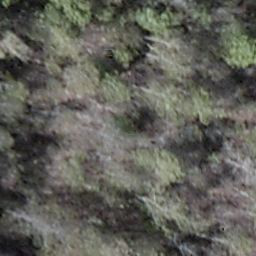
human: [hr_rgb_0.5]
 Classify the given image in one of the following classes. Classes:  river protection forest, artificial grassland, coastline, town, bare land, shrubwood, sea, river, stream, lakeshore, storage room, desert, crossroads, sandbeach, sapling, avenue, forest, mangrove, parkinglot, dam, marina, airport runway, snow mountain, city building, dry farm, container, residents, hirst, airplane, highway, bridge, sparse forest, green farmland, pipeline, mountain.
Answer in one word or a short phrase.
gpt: shrubwood